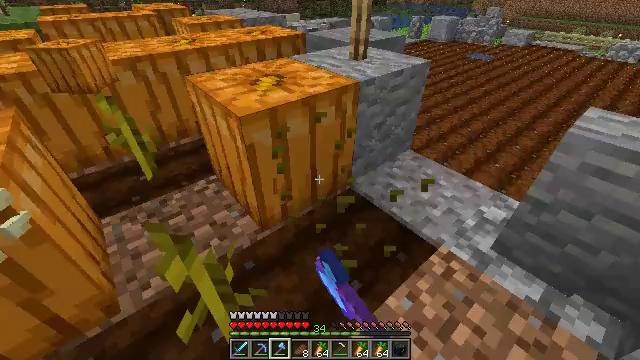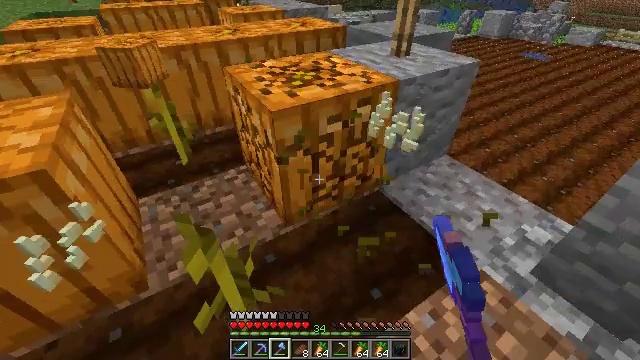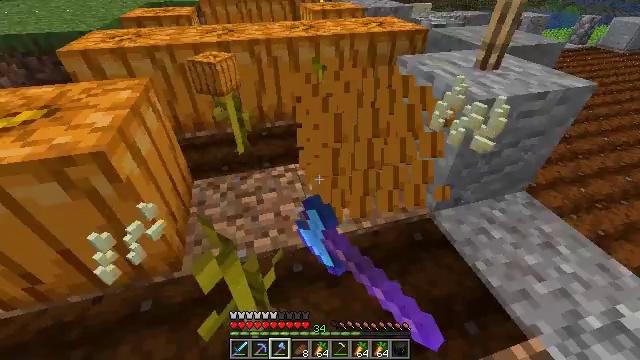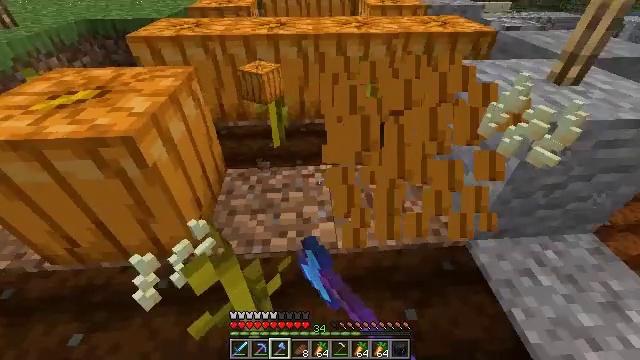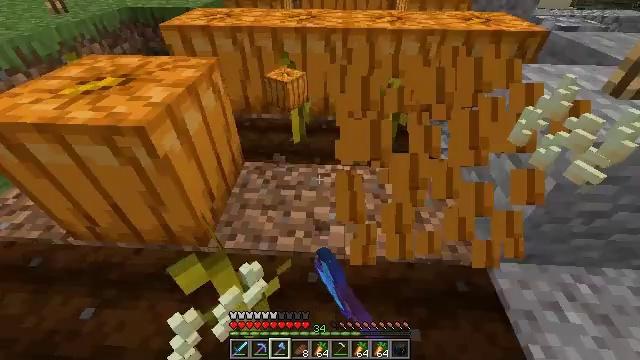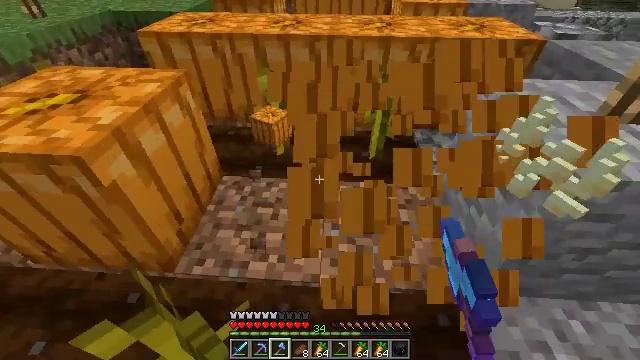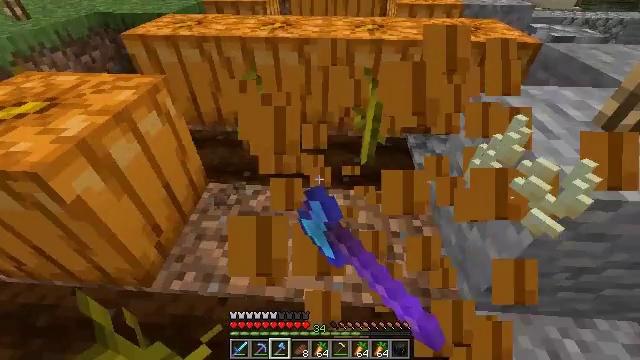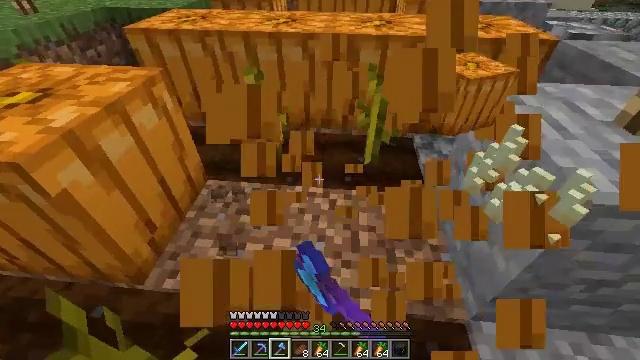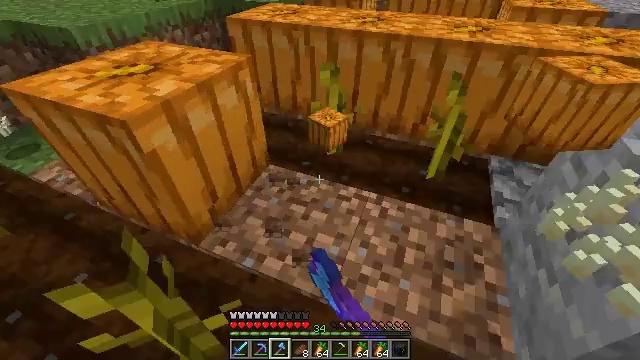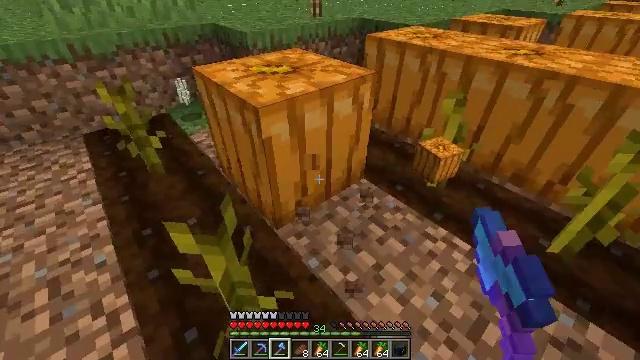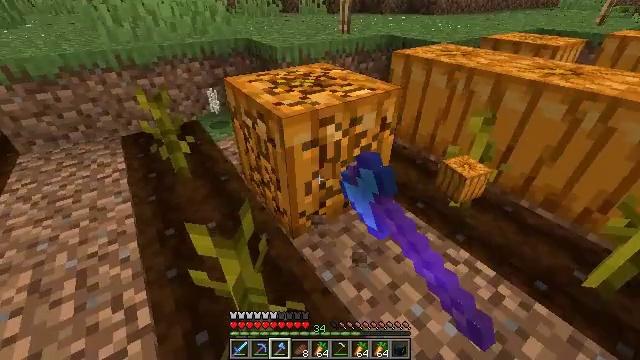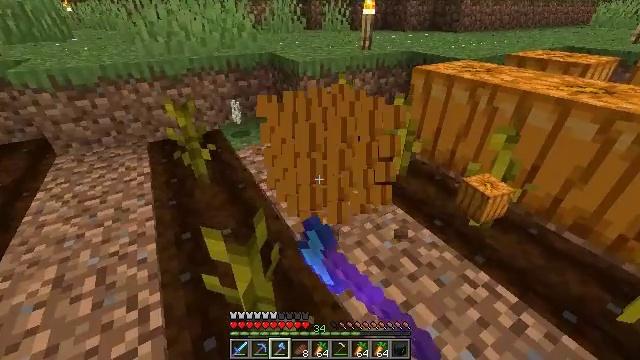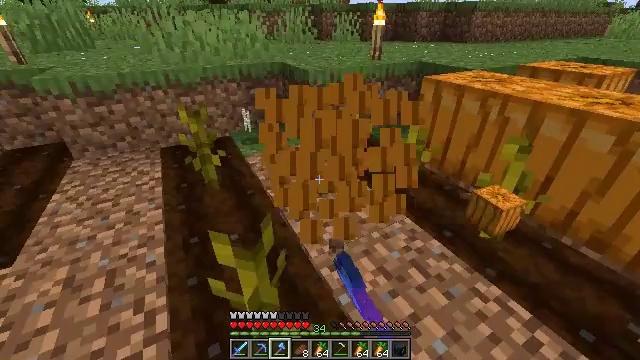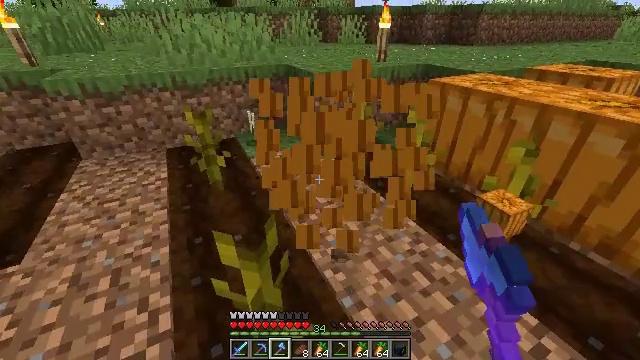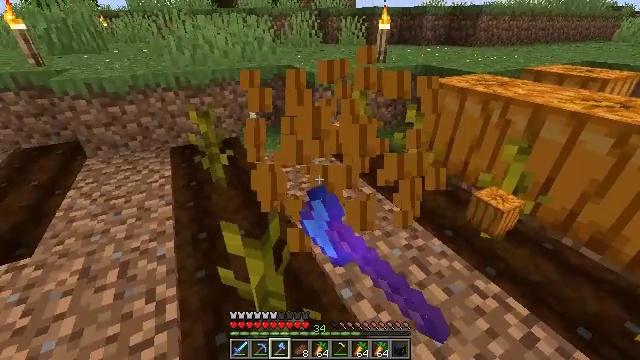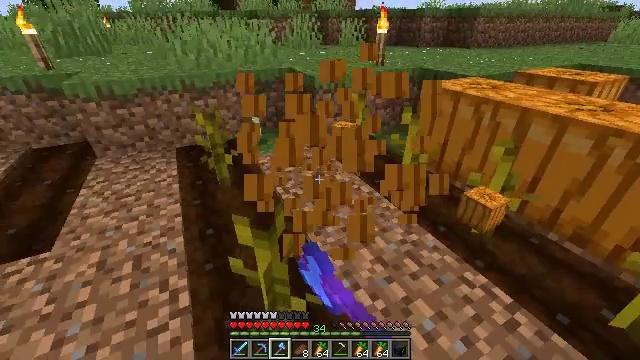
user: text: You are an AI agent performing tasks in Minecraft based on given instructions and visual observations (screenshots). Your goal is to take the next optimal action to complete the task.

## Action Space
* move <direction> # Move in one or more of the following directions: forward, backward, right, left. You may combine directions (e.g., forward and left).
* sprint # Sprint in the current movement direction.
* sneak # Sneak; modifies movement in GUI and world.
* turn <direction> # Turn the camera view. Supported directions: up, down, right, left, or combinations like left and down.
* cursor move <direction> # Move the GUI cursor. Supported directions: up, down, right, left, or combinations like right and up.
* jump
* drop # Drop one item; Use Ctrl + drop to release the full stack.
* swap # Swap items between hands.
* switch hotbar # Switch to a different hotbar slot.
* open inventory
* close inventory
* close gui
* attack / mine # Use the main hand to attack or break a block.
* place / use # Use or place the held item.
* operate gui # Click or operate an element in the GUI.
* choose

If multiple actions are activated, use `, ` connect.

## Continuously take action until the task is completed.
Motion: motion action
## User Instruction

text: Gather a pumpkin block.
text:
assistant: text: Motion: move forward, turn left and down, attack / mine
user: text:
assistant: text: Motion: move forward and move right, turn left, attack / mine
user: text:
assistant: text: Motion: move forward and move right, turn left, attack / mine
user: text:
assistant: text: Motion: move forward and move right, turn left and down, attack / mine
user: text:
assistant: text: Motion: move forward and move right, attack / mine
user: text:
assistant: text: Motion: attack / mine
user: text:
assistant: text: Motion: turn left, attack / mine
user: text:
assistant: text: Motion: turn left, attack / mine
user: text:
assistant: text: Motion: turn left and up, attack / mine
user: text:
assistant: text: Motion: turn left and up, attack / mine
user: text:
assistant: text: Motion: turn left and up, attack / mine
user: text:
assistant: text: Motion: turn left and up, attack / mine
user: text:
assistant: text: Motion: turn left, attack / mine
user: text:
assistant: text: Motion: move back, attack / mine
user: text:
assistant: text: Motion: move back, attack / mine
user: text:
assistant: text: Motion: attack / mine